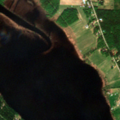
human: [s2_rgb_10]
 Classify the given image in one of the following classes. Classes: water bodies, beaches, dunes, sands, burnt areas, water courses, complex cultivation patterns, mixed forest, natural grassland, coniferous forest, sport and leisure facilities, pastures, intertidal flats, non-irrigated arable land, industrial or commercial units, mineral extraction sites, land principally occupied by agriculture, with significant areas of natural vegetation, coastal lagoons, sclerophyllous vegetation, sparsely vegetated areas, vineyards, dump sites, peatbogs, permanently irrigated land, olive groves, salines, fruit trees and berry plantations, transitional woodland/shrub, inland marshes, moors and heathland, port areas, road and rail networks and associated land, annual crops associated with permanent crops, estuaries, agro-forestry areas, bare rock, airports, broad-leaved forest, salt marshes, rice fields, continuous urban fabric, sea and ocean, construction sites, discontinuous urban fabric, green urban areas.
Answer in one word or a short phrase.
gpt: non-irrigated arable land, coniferous forest, mixed forest, water bodies